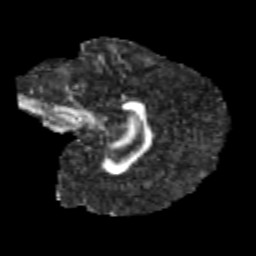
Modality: FA
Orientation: sagittal
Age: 11
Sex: male
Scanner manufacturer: siemens
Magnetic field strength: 3 T
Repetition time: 3.8 s
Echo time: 0.07 s